Current action and preconditions to check: trajectory_clear

Your task: For each precondition in the list above, predict whether it will hold at this action.

Consider the current scene as observed from the mobile robot's camera, and analyze the predicted future states of all dynamic agents (e.g., people, animals, vehicles, or any moving entities) within the NEXT SECOND.

IMPORTANT: Only answer "very likely" if you are absolutely certain—based on strong, clear evidence—that a dynamic agent will violate the precondition in the predicted future state. Do NOT answer "very likely" for unlikely, ambiguous, or low-probability risks.

Ask yourself for each precondition: Is there a high probability, with clear and convincing evidence, that the predicted future states of any dynamic agent will interfere with the predicted future state of the currently executing action within the NEXT SECOND, causing that precondition to fail?

Assess the risk level based on these predictions. Use "likely" or "very likely" if motions create a clear risk of interference.

Use "neutral" or "improbable" if agents are nearby but their predicted paths are clearly diverging or non-conflicting.

Failure Risk Categories: "very improbable", "improbable", "neutral", "likely", "very likely"

Answer Format: Output ONLY the probability_of_failure value from these categories: "very improbable", "improbable", "neutral", "likely", "very likely"

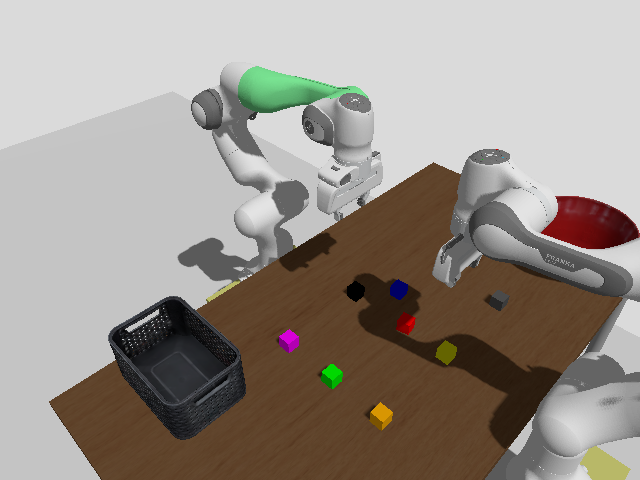

Answer: very improbable